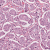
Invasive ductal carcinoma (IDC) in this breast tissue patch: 1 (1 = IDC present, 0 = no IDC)